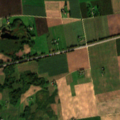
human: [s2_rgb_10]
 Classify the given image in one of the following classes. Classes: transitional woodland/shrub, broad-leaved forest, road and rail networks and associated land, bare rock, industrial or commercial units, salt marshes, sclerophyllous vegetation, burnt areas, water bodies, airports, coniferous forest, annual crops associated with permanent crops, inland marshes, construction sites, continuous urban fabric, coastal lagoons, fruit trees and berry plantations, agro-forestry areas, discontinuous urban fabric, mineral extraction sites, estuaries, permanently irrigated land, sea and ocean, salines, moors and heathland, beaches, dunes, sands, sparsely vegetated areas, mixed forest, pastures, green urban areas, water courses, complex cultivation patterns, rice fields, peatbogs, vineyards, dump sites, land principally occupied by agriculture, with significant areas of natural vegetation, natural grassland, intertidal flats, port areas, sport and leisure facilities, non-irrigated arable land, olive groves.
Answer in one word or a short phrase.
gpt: non-irrigated arable land, complex cultivation patterns, land principally occupied by agriculture, with significant areas of natural vegetation